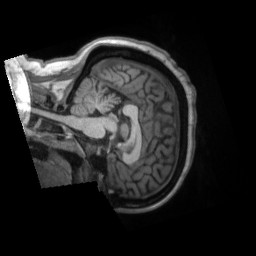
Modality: T1w
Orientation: sagittal
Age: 28
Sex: female
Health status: ill
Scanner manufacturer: siemens
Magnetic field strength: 3 T
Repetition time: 2.2 s
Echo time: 0.00157 s